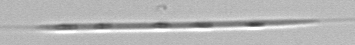
Label: Rhizosolenia